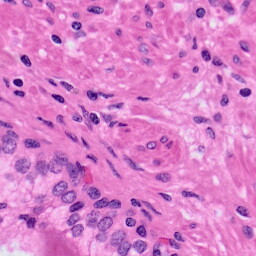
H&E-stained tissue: Prostate